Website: lowes
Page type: billing-address
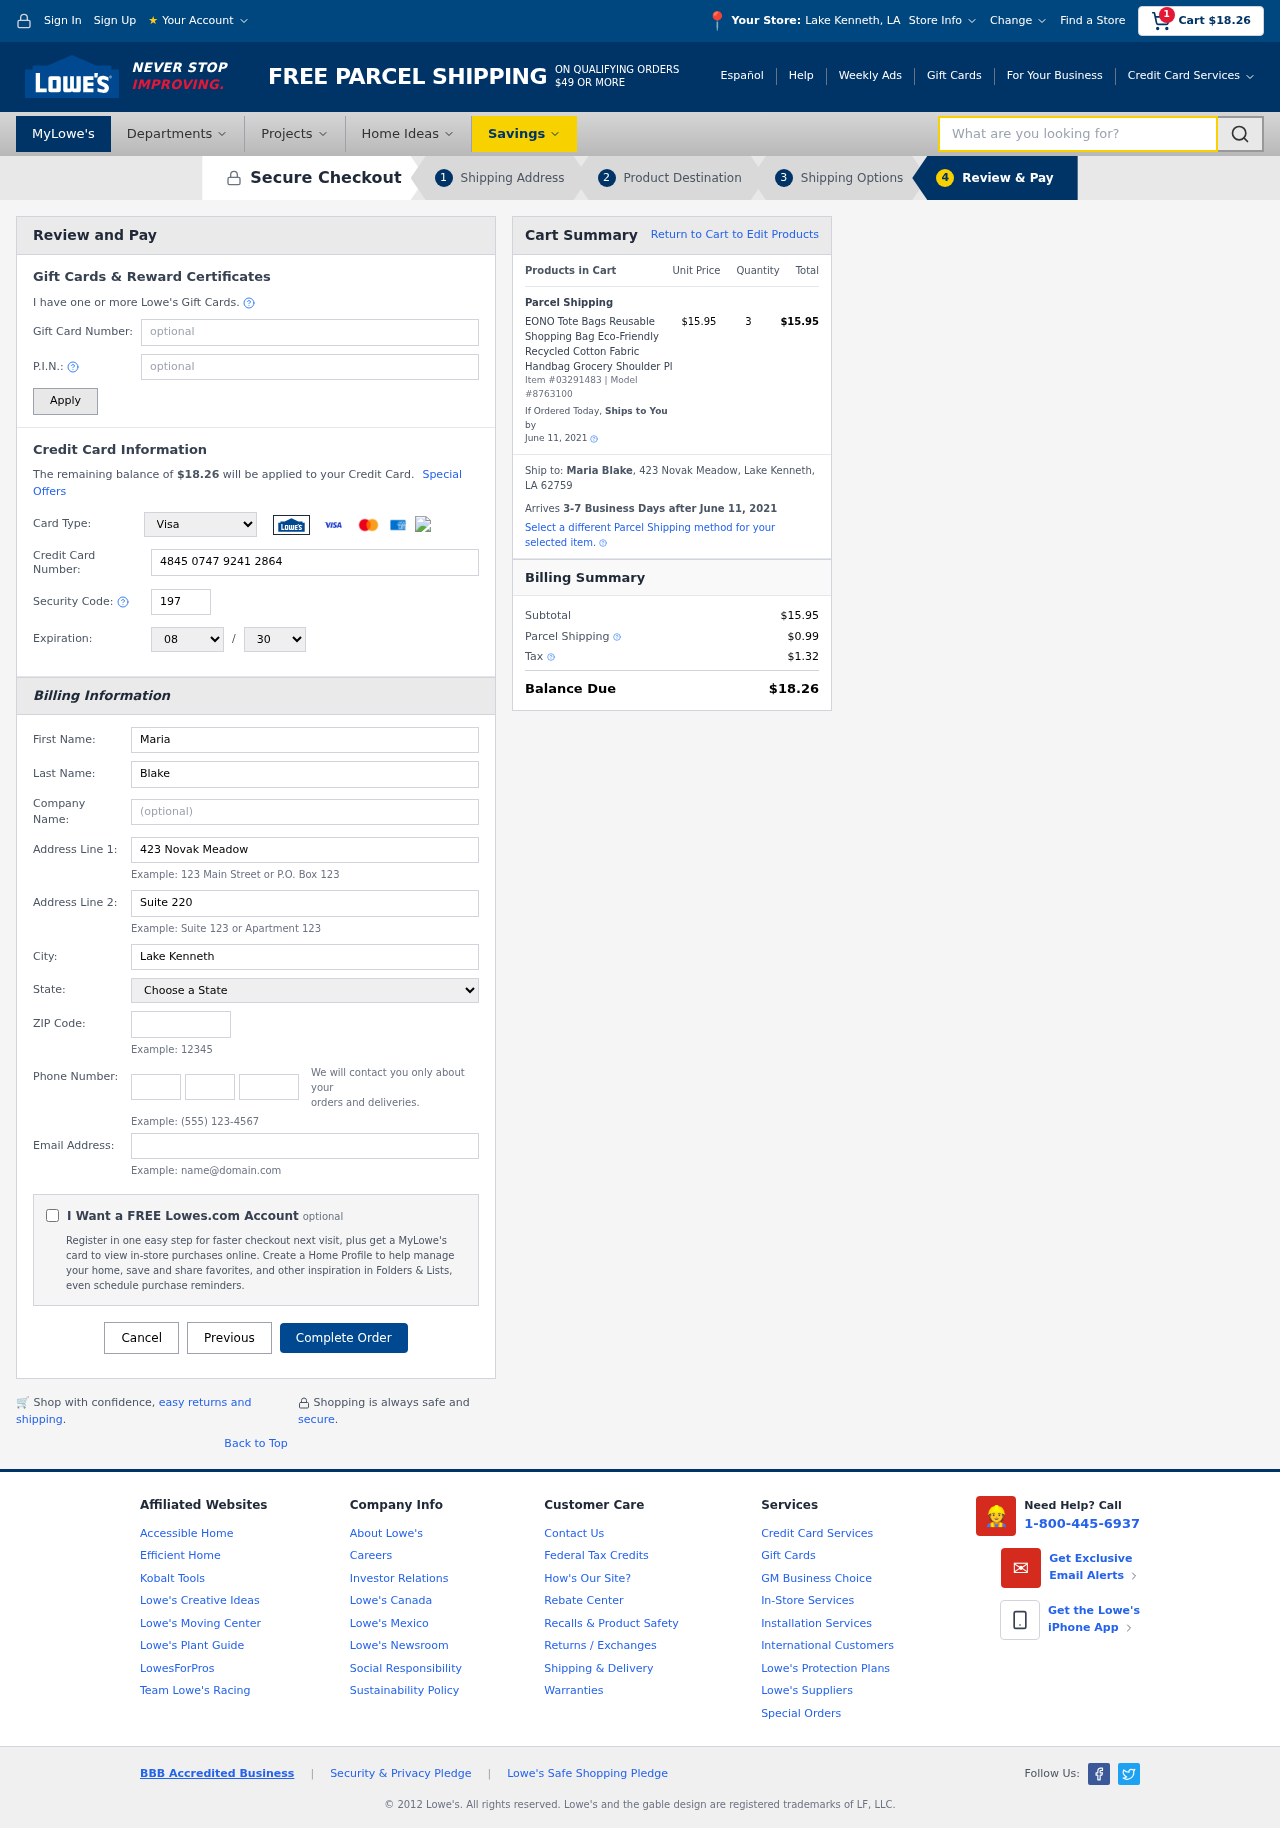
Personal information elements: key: PII_CARD_CVV
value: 197
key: PII_CARD_EXPIRY_MONTH
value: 08
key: PII_CARD_EXPIRY_YEAR
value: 30
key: PII_CARD_NUMBER
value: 4845 0747 9241 2864
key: PII_CARD_TYPE
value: Visa
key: PII_CITY
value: Lake Kenneth
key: PII_CITY_STATE
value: Lake Kenneth, LA
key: PII_EMAIL
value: maria_blake@yahoo.com
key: PII_FIRSTNAME
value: Maria
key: PII_FULLNAME
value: Maria Blake
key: PII_LASTNAME
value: Blake
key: PII_PHONE_AREA
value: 970
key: PII_PHONE_PREFIX
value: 976
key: PII_PHONE_SUFFIX
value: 0671
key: PII_POSTCODE
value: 62759
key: PII_STATE
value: Louisiana
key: PII_STREET
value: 423 Novak Meadow
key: PII_STREET2
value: Suite 220
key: PII_CITY_STATE_ZIP
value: Lake Kenneth, LA 62759
Product elements: key: PRODUCT1_NAME
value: EONO Tote Bags Reusable Shopping Bag Eco-Friendly Recycled Cotton Fabric Handbag Grocery Shoulder Pl
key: PRODUCT1_PRICE
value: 15.95
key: PRODUCT1_QUANTITY
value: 3
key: PRODUCT_ITEM_NUMBER
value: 03291483
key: PRODUCT_MODEL_NUMBER
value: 8763100
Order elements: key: ORDER_SUBTOTAL
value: $18.26
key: ORDER_TOTAL
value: $18.26
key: ORDER_SHIPPING_DATE
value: June 11, 2021
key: ORDER_SUBTOTAL
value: $15.95
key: ORDER_DELIVERY_DATE
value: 3-7 Business Days after June 11, 2021
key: ORDER_SHIPPING_DATE2
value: June 11, 2021
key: ORDER_SUBTOTAL2
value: $15.95
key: ORDER_SHIPPING_COST
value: $0.99
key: ORDER_TAX
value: $1.32
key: ORDER_TOTAL2
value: $18.26
Search elements: key: HEADER_SEARCH
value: What are you looking for?